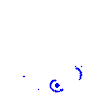
Particle: kaon